Question: I am trying to draw a rectangle with a dashed strong in SVG using D3 but when I do the top and bottom dashed lines are blurry. Here is my code:
'''
var width = 400,
height = 400;
var svg = d3.select('body')
.append('svg')
.attr('width', width)
.attr('height', height)
.append('g')
.attr('transform', 'translate('+height/2+','+width/2+')');
svg.append('rect')
.attr('width', '185')
.attr('height', '45')
.attr('x', -height/2+185/2)
.attr('y', -width/2+10)
.attr('fill', 'rgba(0,0,0,0)')
.attr('stroke', '#2378ae')
.attr('stroke-dasharray', '10,5')
.attr('stroke-linecap', 'butt')
.attr('stroke-width', '3')
'''
<URL>
Here is what it looks like in the browser:

Any way to get the top and bottom crisp looking like the sides?
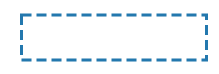
Answer: <URL> attributes so that the top and bottom positions are + 0.5.